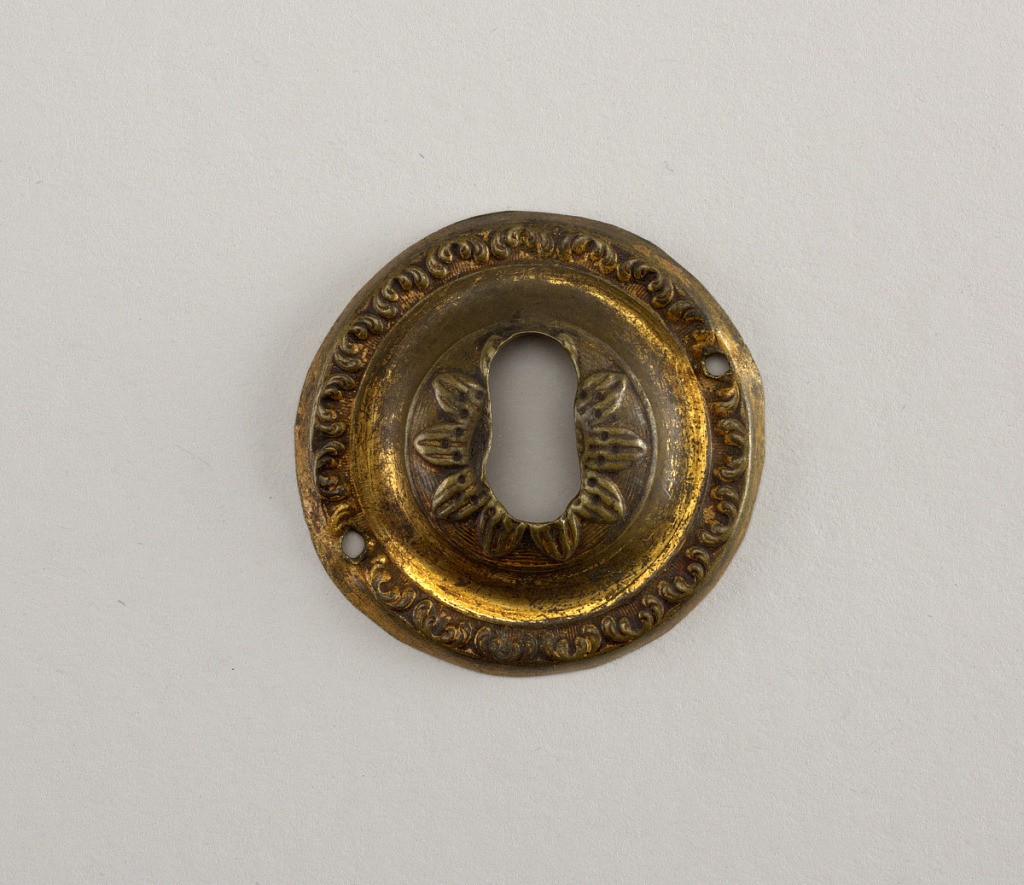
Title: Keyhole escutcheon
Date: early 19th century
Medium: Brass
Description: Circular, Raised boss at center, with repoussé laurel leaves.